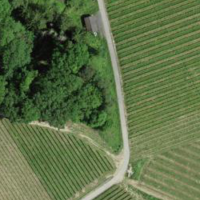
EUNIS habitat code: 40
Species observed at this site:
Aruncus dioicus
Melittis melissophyllum